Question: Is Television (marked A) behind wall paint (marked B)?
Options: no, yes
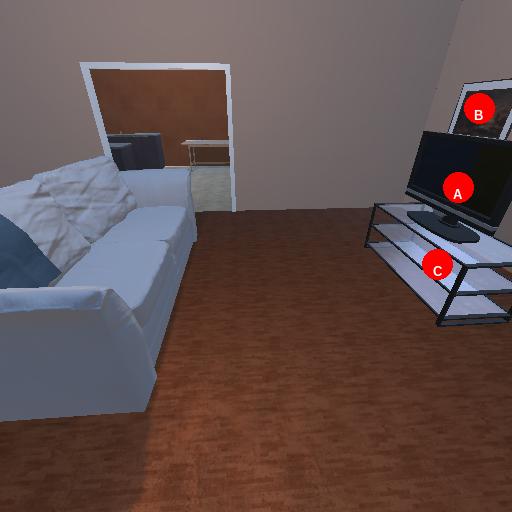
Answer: no